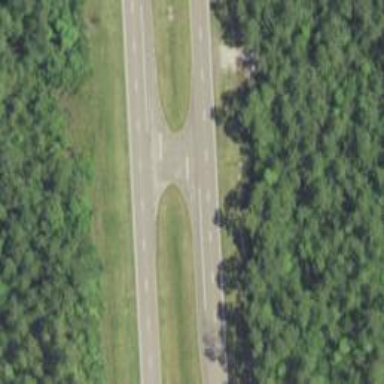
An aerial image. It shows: Trunk link highway.